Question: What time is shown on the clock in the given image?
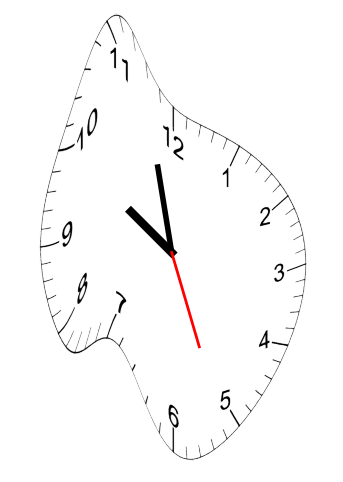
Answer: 09:57:26